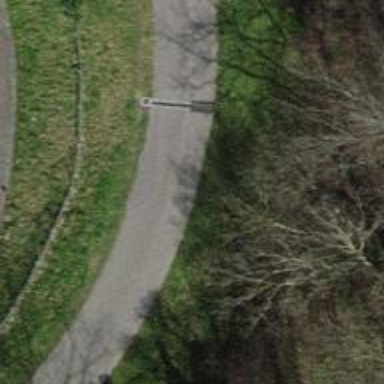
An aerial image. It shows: Pedestrian path with asphalt surface.